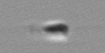
Label: flagellate_morphotype3